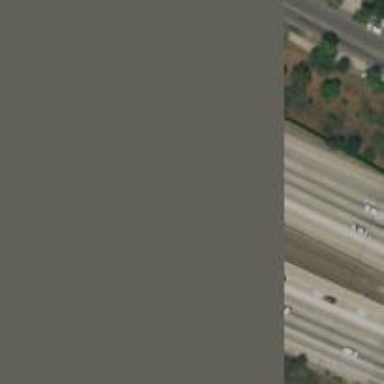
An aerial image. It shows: Motorway.